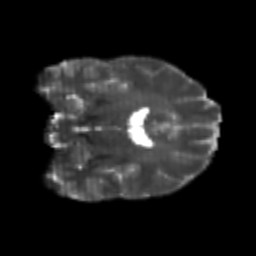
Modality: T2w
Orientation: coronal
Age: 22
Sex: male
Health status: healthy
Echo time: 0.074 s